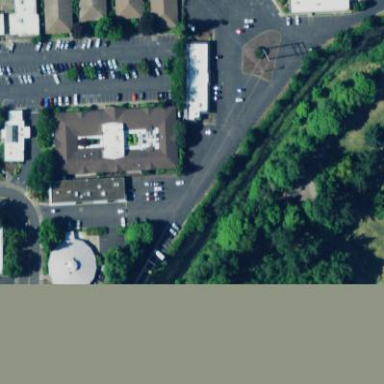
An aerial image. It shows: Parking area.